Question: I have got a problem with getting information from jQuery datatable.
Here is the table:

I would like to get information stored in the table. I have tried to do this by this:
'''
var languages=[];
var people=[];
$("select[name='languageID']").each(function(){
languages.push( $(this).val() );
});
$("input:hidden[name='personID']").each(function(){
people.push( $(this).val() );
});
'''
but it is getting values from current chosen page. If I run this in the situation like on the screenshot, only values from page 2 would be pushed to the arrays. I have tried to check where values from page 1 are stored, but I could not find anything. I also looked for it on <URL>
Could anyone help?
Regards
so I should do something like this:
'''
table.column( 0 ).cache( 'search' ).each( function ( d ) { /*action here*/ } );
'''
?
But what should be in action?
When I debug 'table.column( 2 ).cache( 'search' );' I have got this:
'''
[ choose language ", " choose language ", " choose language ", " choose language ", " choose language ", " choose language " ]
'''
It is first option in "Chosen language" select. I think, that I need something, which would return html code from each cell in column, so that I can analyse it later.
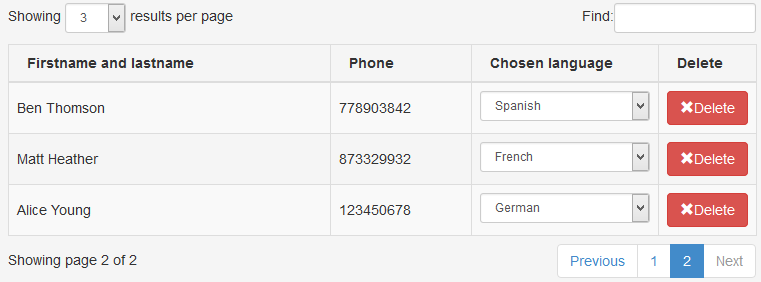
Answer: This one turns out harder than expected. At first, I try using the datatable <URL> on how datatable deals with form inputs. The trick is to recognize that your datatable object can retrieve nodes from within the document regardless of paging.
A live demo can be found on my <URL>.
EDIT: As per discussion with OP, the following codes can be utilized instead of relying on embedded column selectors:
'''
table.$('select[name="languageID"]').each(function(index, value{
languages.push($(value).val());
});
'''